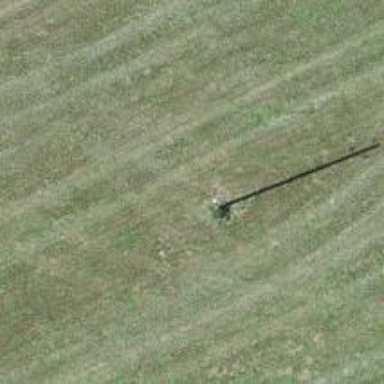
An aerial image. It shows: Power pole.